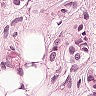
Metastatic tissue present: yes